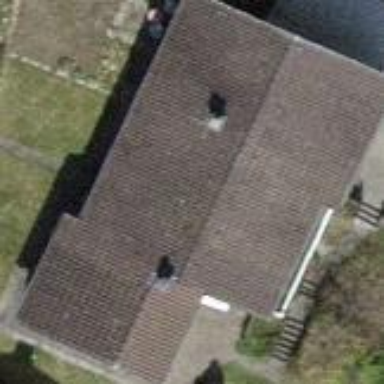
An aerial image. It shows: Detached building.